Platform: macOS
Application: Arc Browser
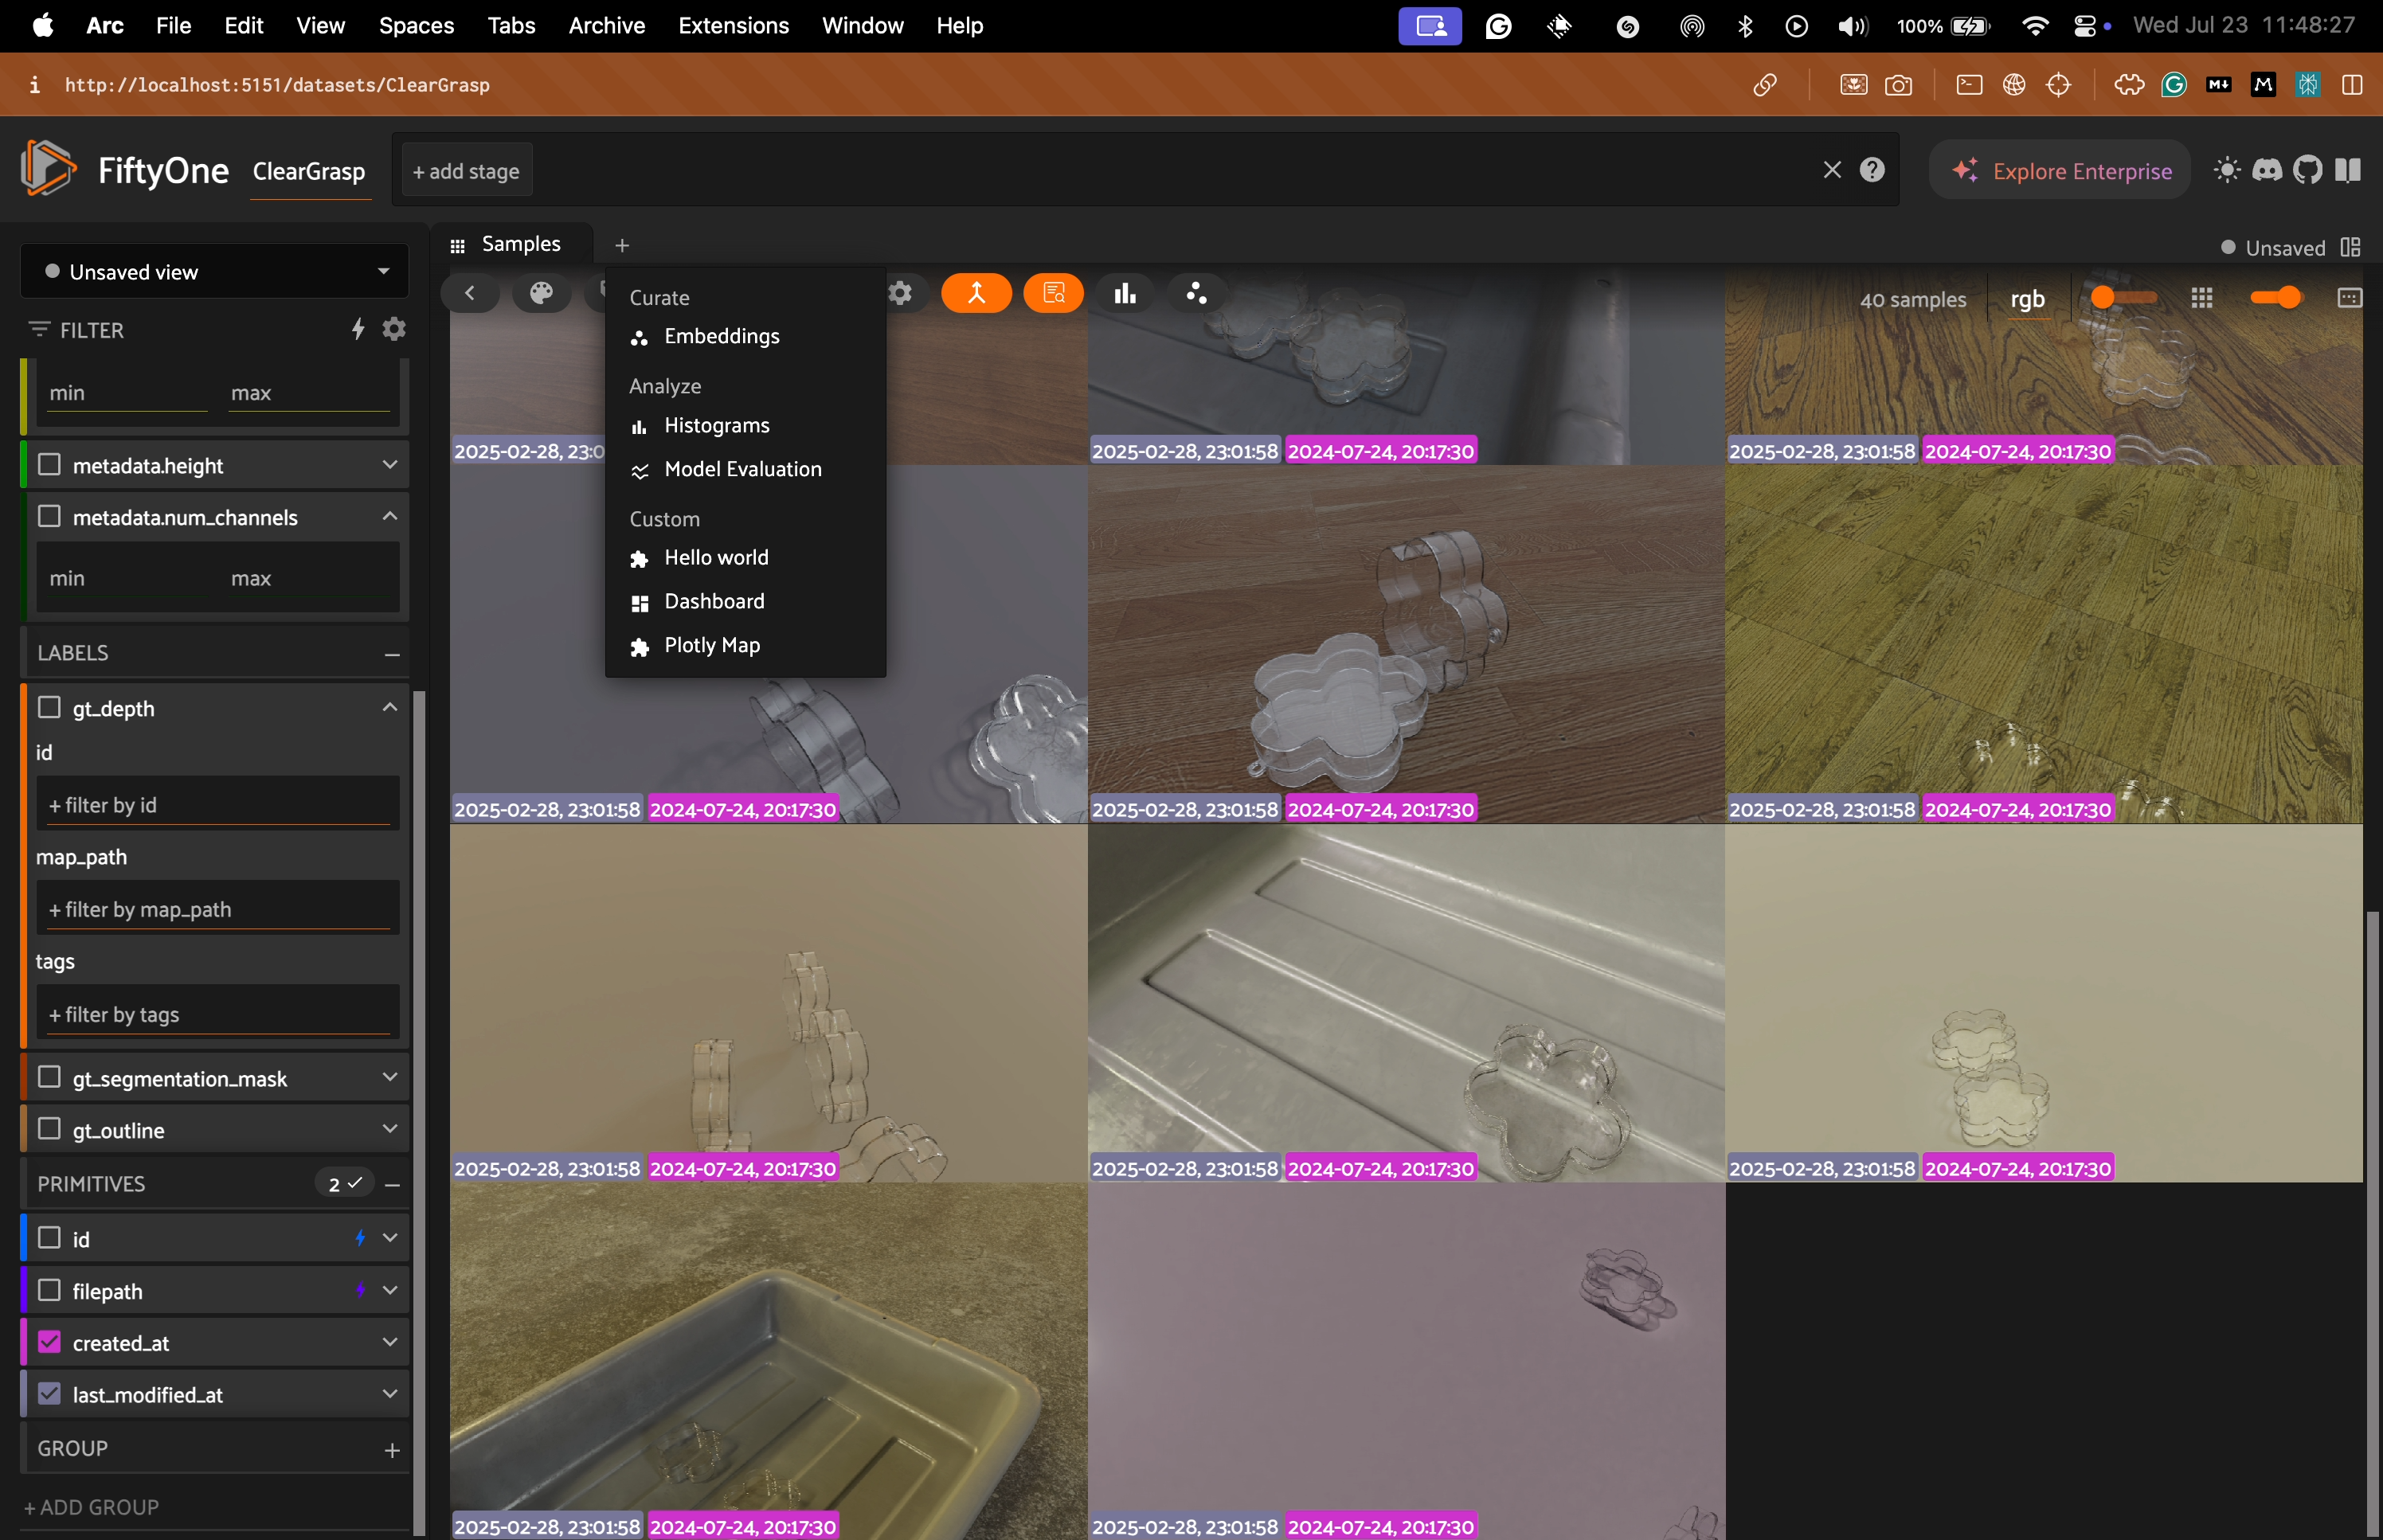
task_description: Open a new panel
action_type: click
element_info: Icon

task_description: Open the embeddings panel
action_type: click
element_info: Icon

task_description: Create a dashboard panel
action_type: click
element_info: Icon

task_description: Open the histograms panel
action_type: click
element_info: Icon

task_description: What is the name of this dataset?
action_type: hover
element_info: Text
task_description: Which primitives are being displayed on the samples in the samples panel?
action_type: hover
element_info: Menu Item

task_description: When was this sample last modified?
action_type: hover
element_info: Icon

task_description: Which field is this value associated with?
action_type: hover
element_info: Text

task_description: When was this sample last modified?
action_type: hover
element_info: Icon

task_description: Is the height being displayed on the samples in the samples panel?
action_type: hover
element_info: Menu Item